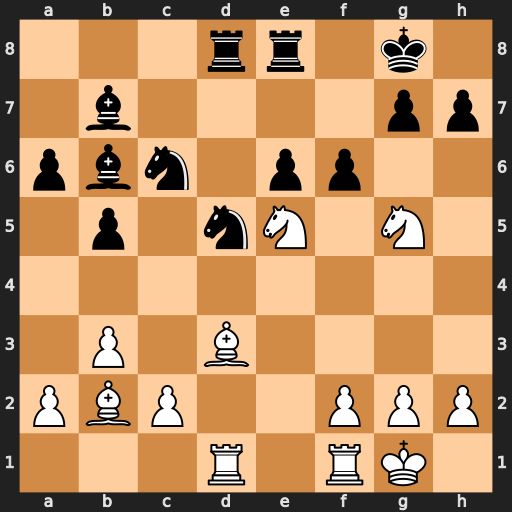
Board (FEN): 3rr1k1/1b4pp/pbn1pp2/1p1nN1N1/8/1P1B4/PBP2PPP/3R1RK1
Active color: w
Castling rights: -
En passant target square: -
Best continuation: Bxh7+ Kh8 Ng6#